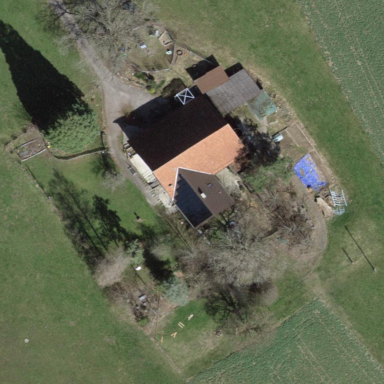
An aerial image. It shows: Farm with farmyard.